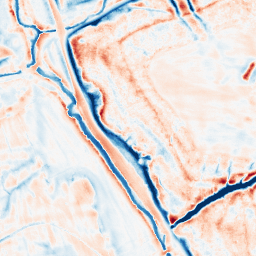
Category: edge_preserving
Decomposition family: bilateral
Decomposition parameters: d: 21
sigma_color: 75
sigma_space: 75
Upsampling method: lanczos
Upsampling parameters: scale: 2
Upsampling scale: 2